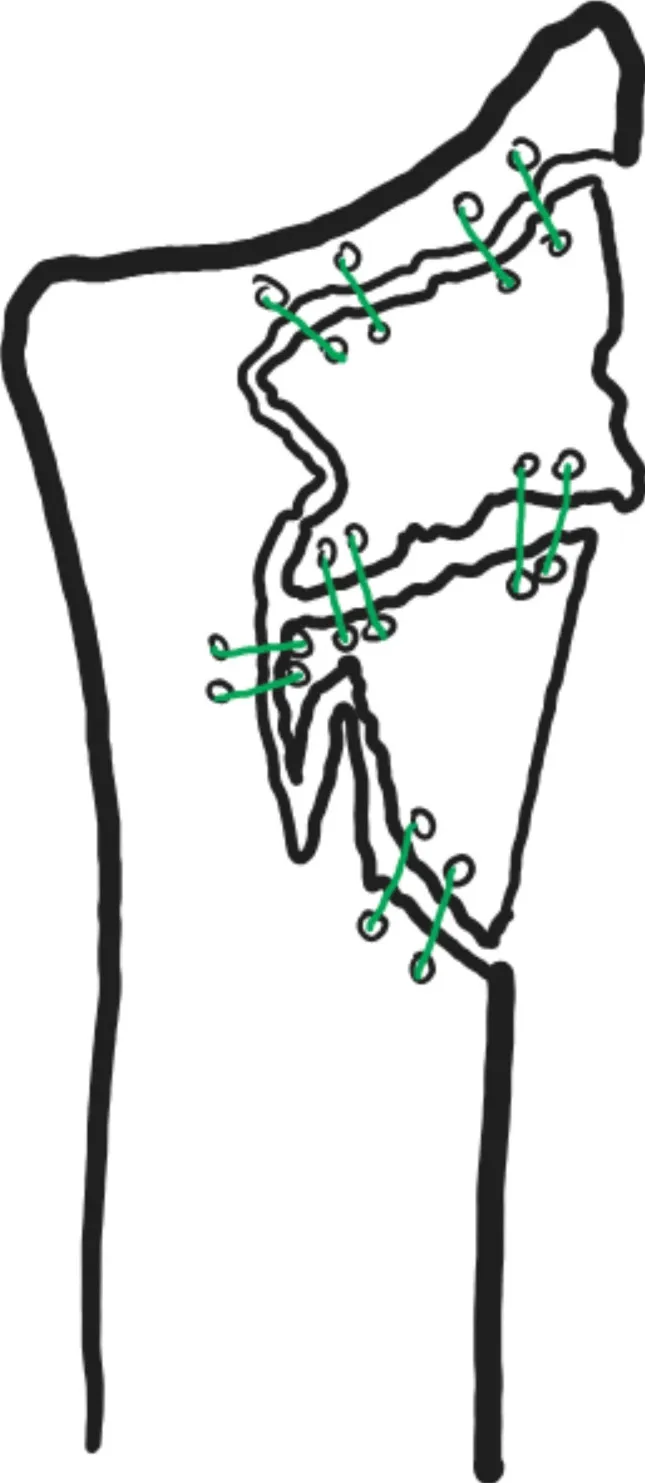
Schematic demonstrating the dorsal aspect of the distal radius. The two main dorsal cortical fragments were retrieved from the radiocarpal joint, and multiple small perforations were made with a wire. These were placed in appropriate positions so that the fragments would then be approximated and held in place with multiple suture knots. Prior to this step, the metaphyseal defect in the distal radius was grafted with cancellous bone chips, creating a bed for the suture fixation construct.
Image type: radiology (ct)